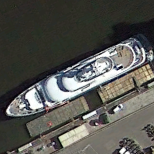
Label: civil